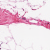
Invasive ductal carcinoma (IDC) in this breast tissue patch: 0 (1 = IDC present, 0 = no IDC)